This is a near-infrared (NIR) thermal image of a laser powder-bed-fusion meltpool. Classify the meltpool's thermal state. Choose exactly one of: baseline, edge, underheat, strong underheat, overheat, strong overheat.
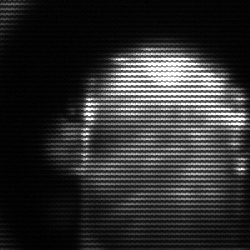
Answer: baseline